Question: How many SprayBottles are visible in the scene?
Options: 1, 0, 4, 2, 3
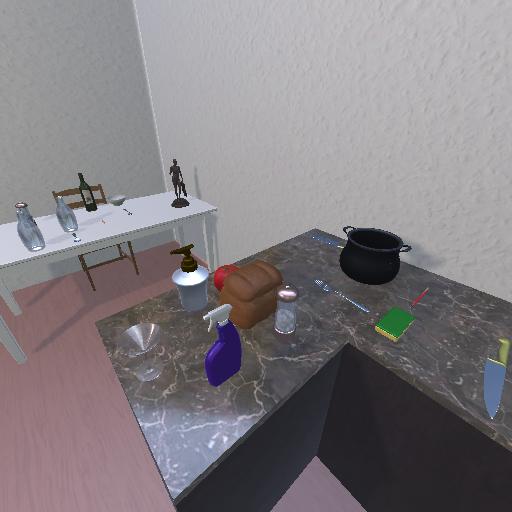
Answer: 1